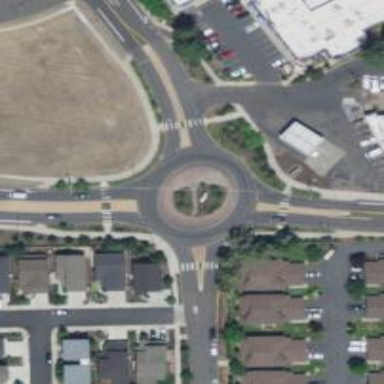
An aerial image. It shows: Secondary road leading to roundabout.